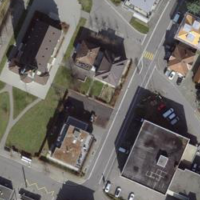
EUNIS habitat code: 54
Species observed at this site:
Fagus sylvatica